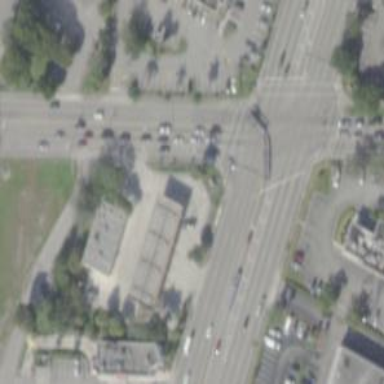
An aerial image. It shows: Crossing on the road with line markings.